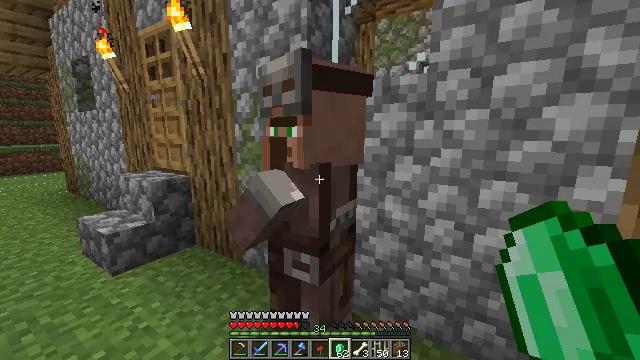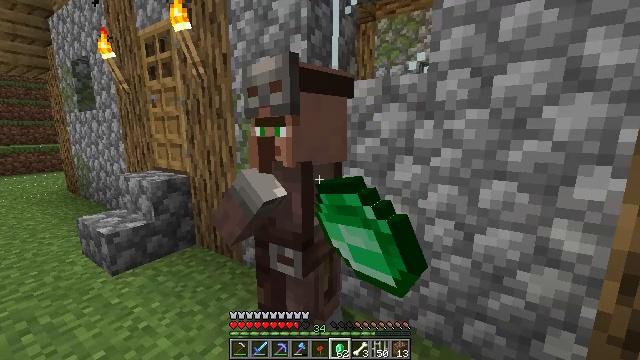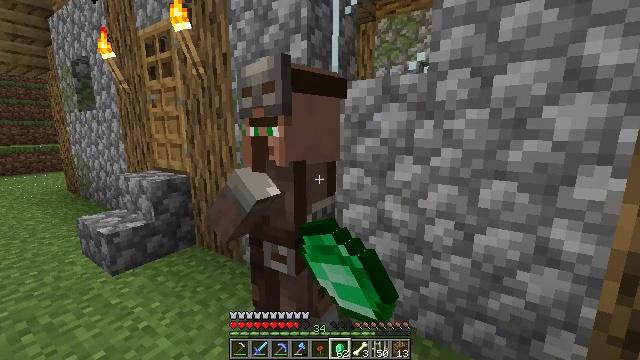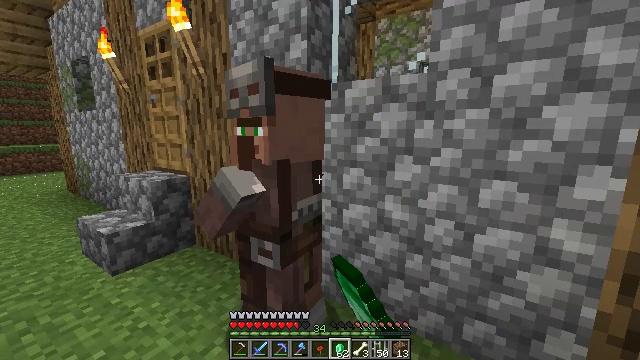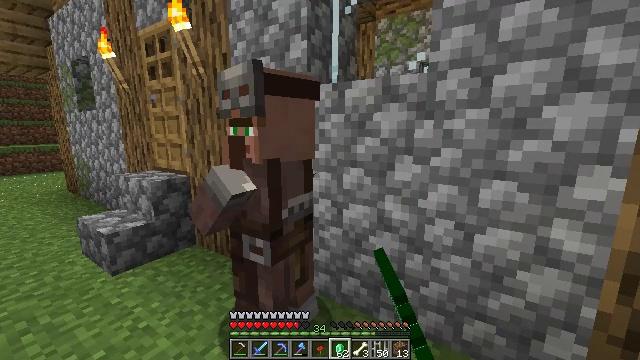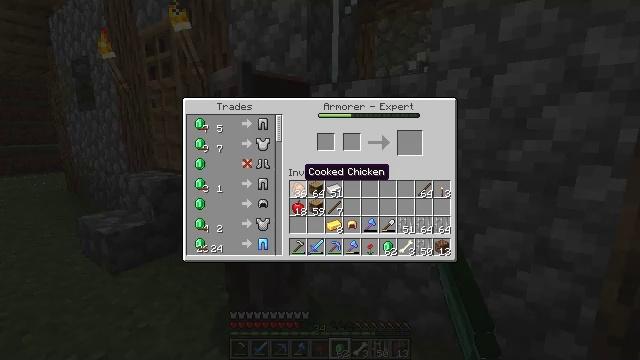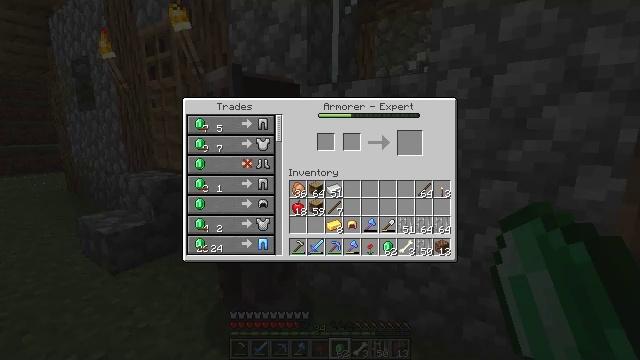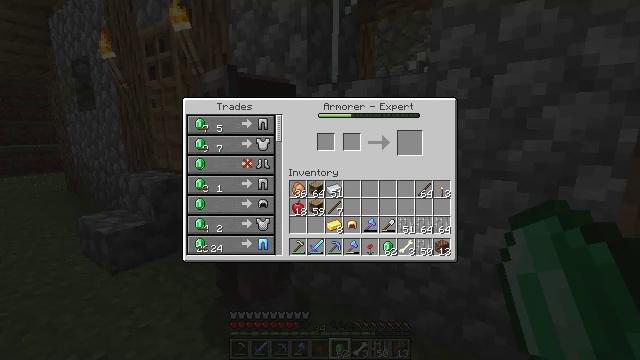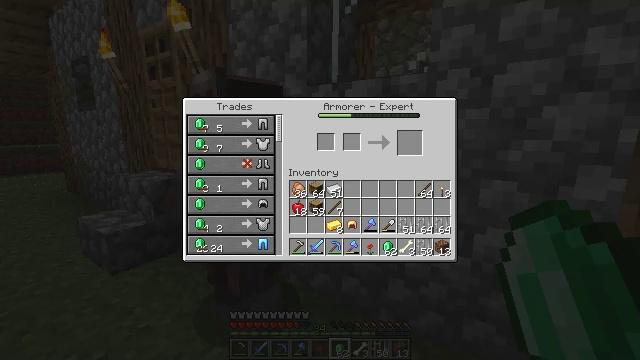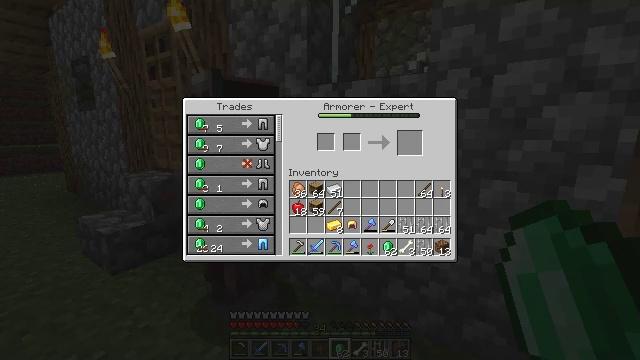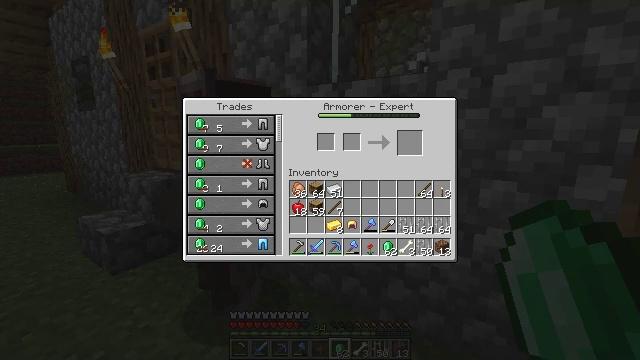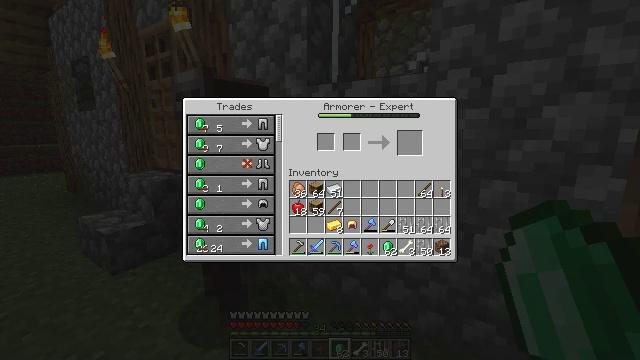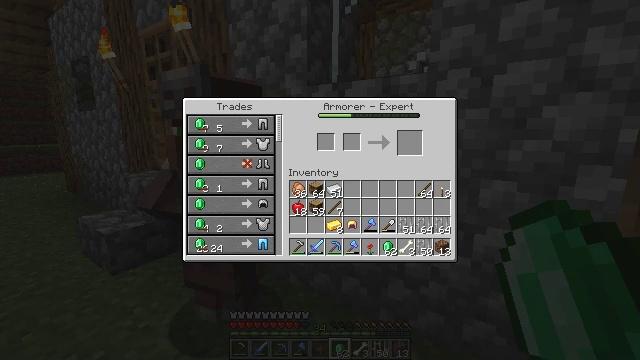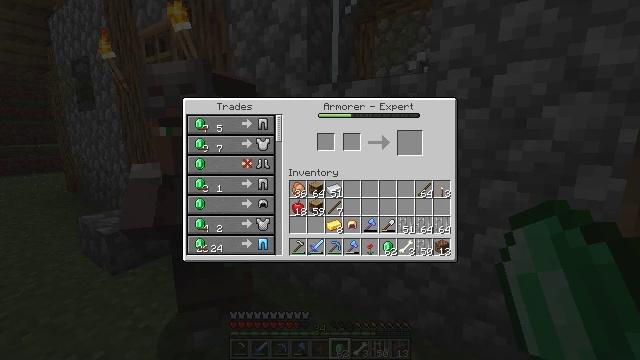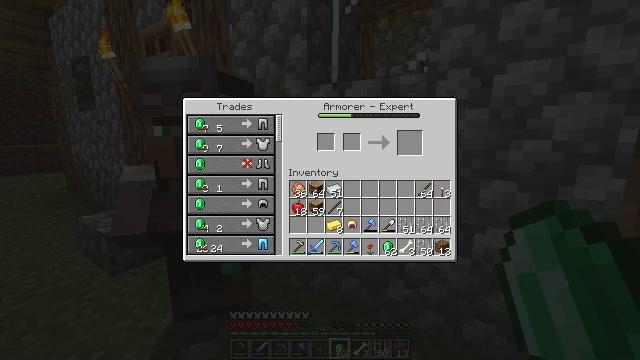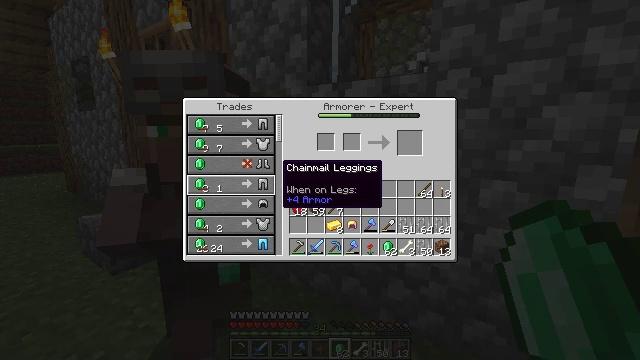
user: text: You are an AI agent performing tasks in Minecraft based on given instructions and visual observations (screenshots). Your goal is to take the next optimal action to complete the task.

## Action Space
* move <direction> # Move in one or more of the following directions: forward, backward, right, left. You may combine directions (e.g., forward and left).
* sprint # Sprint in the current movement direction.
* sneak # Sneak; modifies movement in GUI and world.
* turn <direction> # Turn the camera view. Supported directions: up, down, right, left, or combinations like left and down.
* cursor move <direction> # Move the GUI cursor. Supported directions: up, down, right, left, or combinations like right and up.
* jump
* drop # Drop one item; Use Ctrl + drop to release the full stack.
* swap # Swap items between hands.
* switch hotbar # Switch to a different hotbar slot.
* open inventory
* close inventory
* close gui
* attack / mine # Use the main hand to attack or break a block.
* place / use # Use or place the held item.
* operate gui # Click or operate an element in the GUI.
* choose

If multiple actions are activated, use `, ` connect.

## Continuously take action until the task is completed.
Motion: motion action
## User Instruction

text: Craft a chainmail helmet.
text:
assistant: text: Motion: use / place
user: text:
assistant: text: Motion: use / place
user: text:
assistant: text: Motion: no_op
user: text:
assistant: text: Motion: no_op
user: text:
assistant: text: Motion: cursor move left, open gui
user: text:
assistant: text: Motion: cursor move right
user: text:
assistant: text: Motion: no_op
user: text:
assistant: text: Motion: no_op
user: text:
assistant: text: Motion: no_op
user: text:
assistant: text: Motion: no_op
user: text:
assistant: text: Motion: no_op
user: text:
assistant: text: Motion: no_op
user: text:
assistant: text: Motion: no_op
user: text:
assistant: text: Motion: cursor move left
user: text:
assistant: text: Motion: cursor move left
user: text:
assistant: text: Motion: cursor move left
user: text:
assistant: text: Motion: no_op
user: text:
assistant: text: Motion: no_op
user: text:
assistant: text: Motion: no_op
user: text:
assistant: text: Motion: no_op
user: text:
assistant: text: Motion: no_op
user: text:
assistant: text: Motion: no_op
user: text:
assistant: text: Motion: no_op
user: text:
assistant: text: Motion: no_op
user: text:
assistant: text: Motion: no_op
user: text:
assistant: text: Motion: no_op
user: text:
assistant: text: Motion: no_op
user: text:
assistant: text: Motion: no_op
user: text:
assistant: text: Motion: no_op
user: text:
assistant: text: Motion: no_op